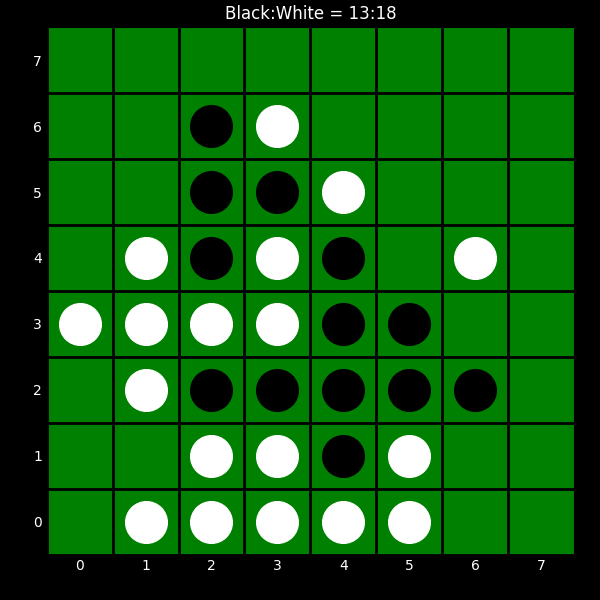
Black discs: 13
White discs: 18